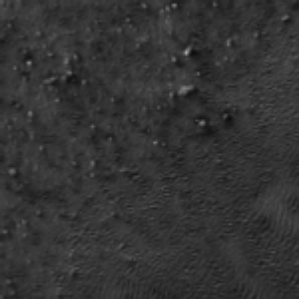
Label: frost